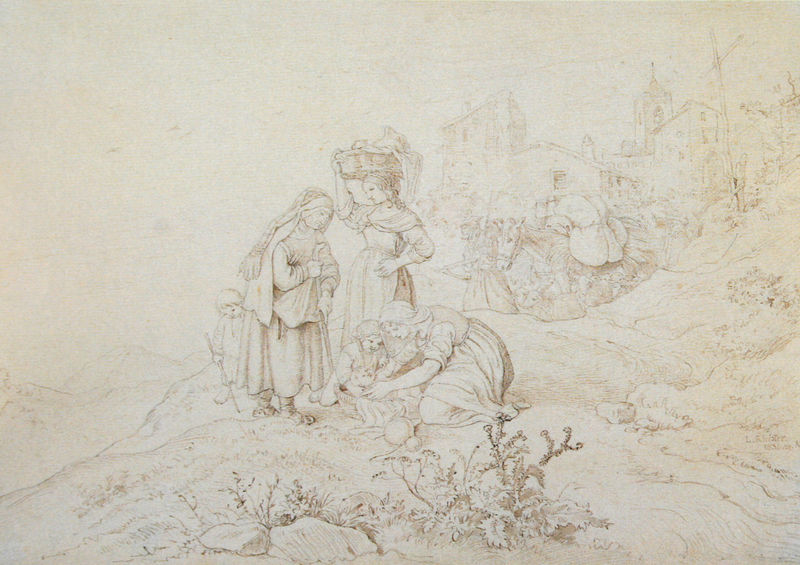
Titel: Rast in einem italienischen Bergdorf
Künstler: Adrian Ludwig Richter
Institution: Privatbesitz
Schlagwörter: berg, feder, felsen, gruppe, himmel, kopf, bäume, frauen, landschaft, mädchen, stadt, wäsche, braun, frau, grau, hell, hintergrund, kleid, kleider, skizze, zeichnung, gras, haus, hund, tier, weg, haube, alt, jung, architektur, blass, falten, stein, steine, tragen, bach, erde, gräser, häuser, hügel, natur, kirche, sträucher, land, familie, kind, pflanzen, blas, renaissance, sanft, wald, zart, anhöhe, arbeit, esel, kinder, pferd, pferde, stock, turm, schürze, taille, abhang, bäuerinnen, ernte, last, sammeln, steinig, berge, bergig, gebirge, hang, zug, dorf, grafik, graphik, baby, figuren, kopftuch, korb, junge, unscharf, katze, tusche, burg, kreuz, schlicht, radierung, stich, knien, beten, unfall, auen, maria, kräuter, bär, rötel, spielzeug, lasten, heilige familie, auf der flucht, ruhe auf der flucht, wenig, trägerin, hauch, auf dem kopf, diestel, d